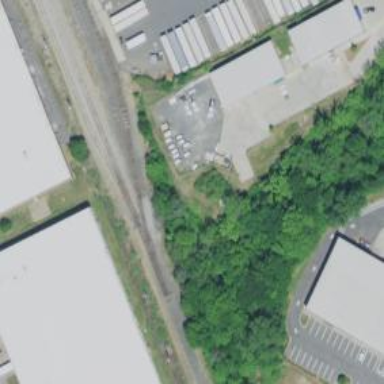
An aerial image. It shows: Railway siding for service.